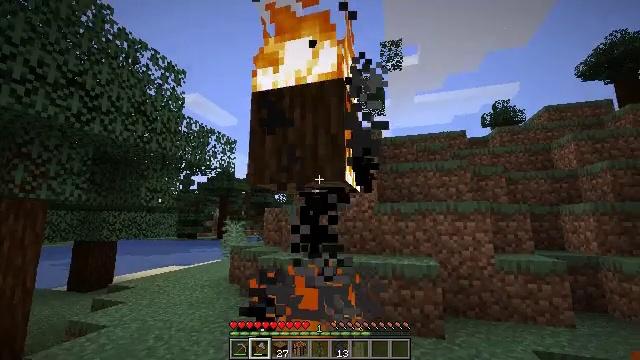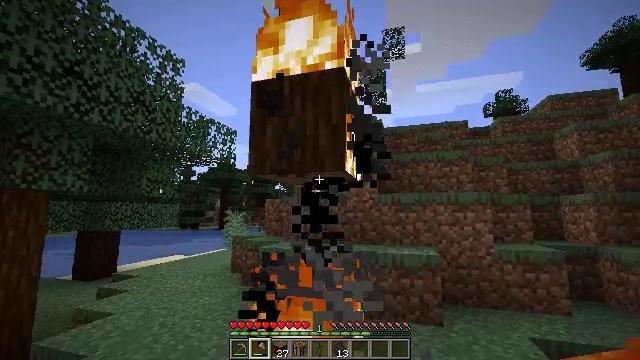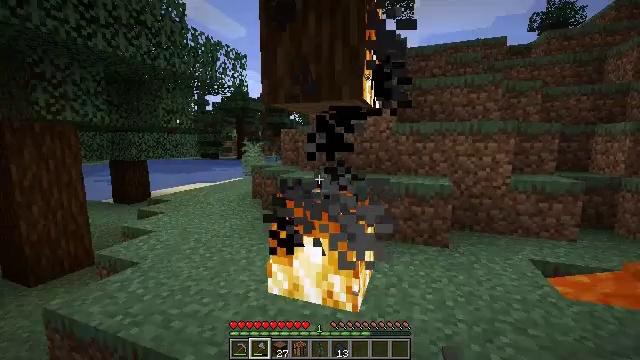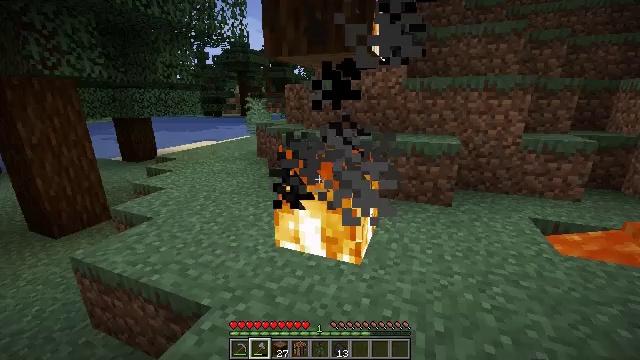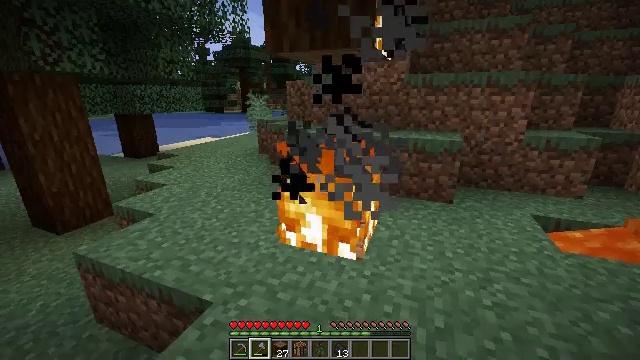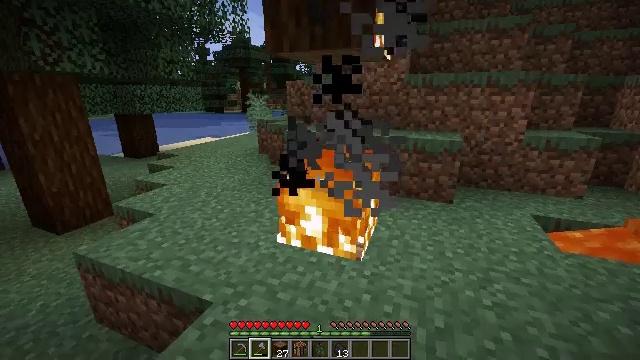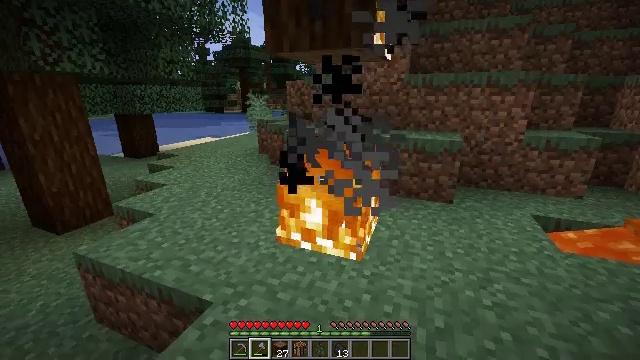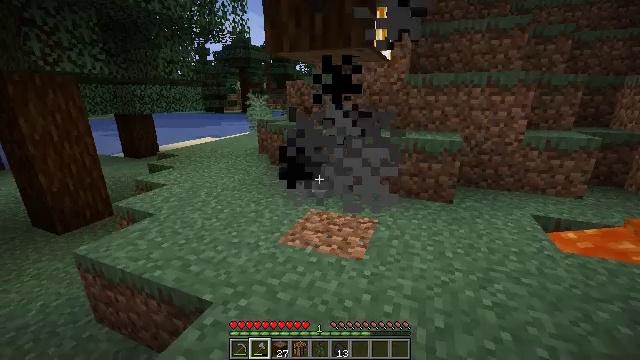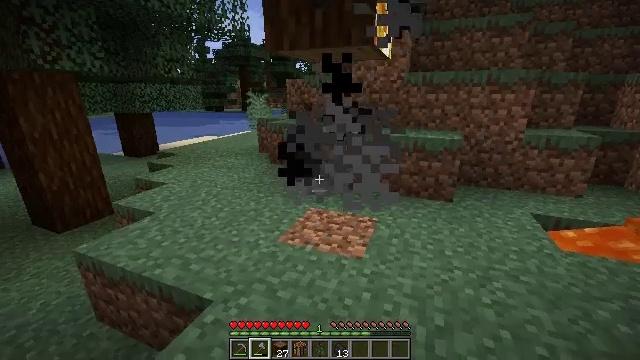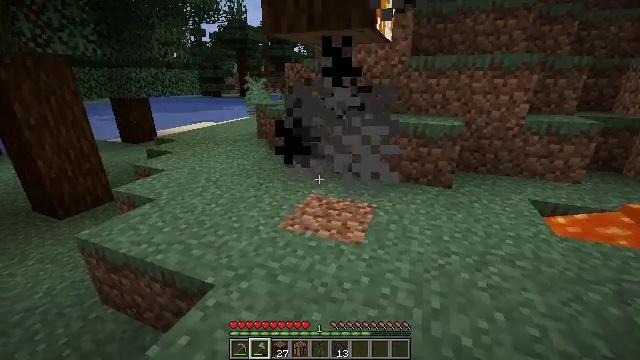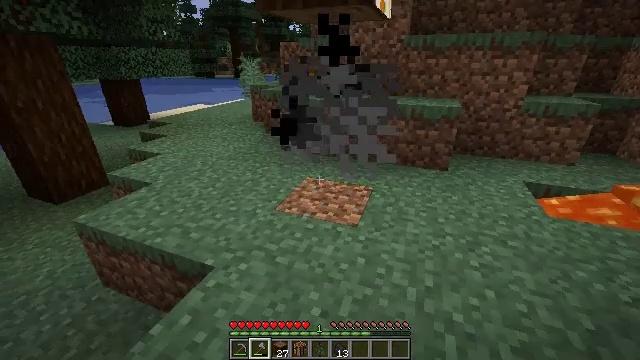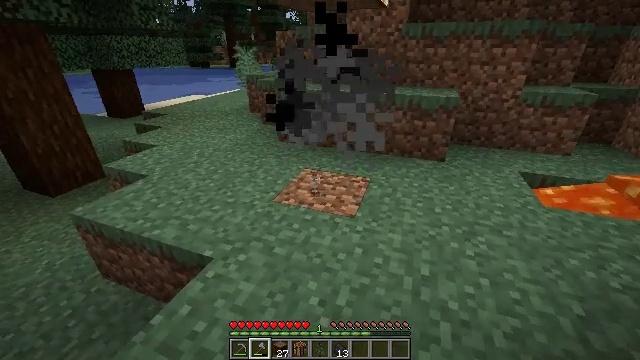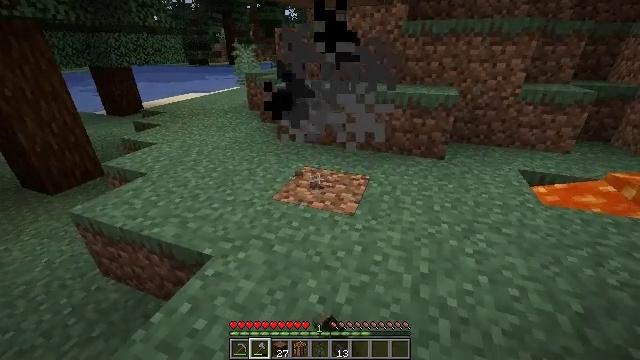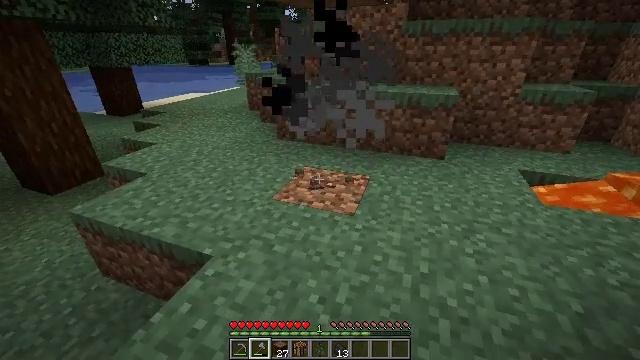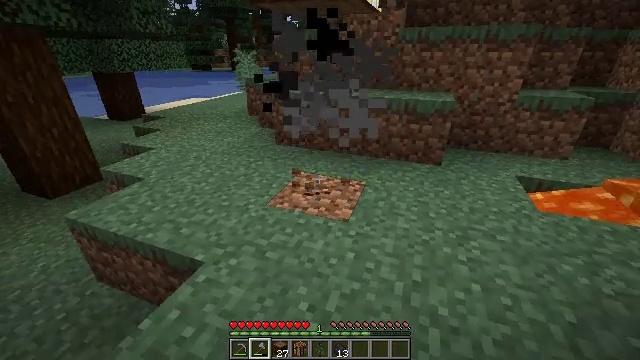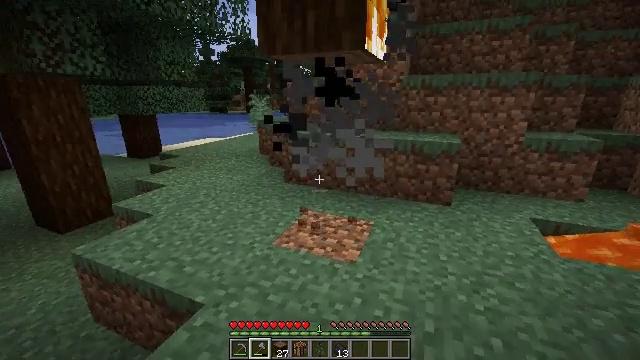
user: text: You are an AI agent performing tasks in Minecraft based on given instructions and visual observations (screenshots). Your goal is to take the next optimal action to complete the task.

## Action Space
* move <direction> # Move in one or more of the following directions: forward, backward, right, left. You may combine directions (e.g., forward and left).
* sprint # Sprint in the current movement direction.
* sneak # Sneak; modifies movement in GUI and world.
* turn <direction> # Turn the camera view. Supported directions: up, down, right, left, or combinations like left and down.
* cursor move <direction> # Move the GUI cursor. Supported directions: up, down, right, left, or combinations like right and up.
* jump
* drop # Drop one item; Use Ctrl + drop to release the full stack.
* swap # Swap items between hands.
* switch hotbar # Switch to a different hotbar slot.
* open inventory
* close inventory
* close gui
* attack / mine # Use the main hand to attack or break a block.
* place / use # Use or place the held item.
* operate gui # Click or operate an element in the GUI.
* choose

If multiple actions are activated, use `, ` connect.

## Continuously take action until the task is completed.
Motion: motion action
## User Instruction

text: Destroy the fire.
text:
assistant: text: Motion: turn down
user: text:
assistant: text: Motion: turn left and down
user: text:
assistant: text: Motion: turn left and down
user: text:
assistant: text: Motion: attack / mine
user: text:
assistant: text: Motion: attack / mine
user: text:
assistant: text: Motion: attack / mine
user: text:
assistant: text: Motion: attack / mine
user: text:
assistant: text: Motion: no_op
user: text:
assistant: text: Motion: turn down
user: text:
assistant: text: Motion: turn down
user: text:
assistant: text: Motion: turn down, attack / mine
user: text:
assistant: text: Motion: attack / mine
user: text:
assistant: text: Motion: attack / mine
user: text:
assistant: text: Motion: move right, turn up, attack / mine
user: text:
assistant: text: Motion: move forward and move right, turn left and up
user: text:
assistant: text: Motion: move forward and move right, turn left and up
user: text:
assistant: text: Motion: move forward and move right, turn left and up
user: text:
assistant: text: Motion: move forward and move right, turn left and up
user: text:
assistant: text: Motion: move forward and move right, turn left and up
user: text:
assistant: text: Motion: move forward and move right, turn left and up
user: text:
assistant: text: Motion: move forward and move right, turn left and up
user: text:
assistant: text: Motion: move right, turn left and up
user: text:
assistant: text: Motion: move right
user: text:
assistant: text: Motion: no_op
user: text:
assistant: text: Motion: no_op
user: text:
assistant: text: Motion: no_op
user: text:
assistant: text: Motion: no_op
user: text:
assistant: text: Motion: turn right and down
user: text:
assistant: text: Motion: turn right, attack / mine
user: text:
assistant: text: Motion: attack / mine